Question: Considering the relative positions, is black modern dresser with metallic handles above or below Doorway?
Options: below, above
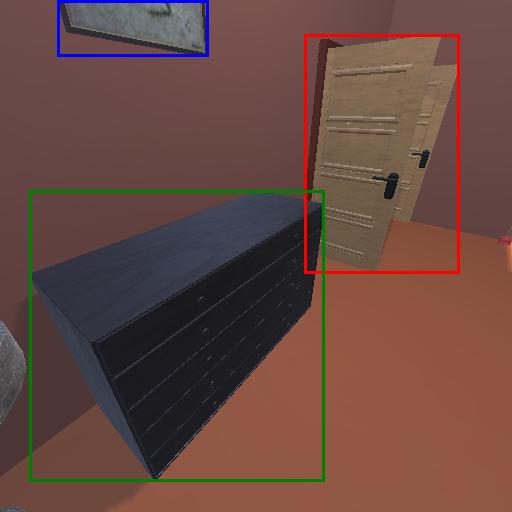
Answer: below